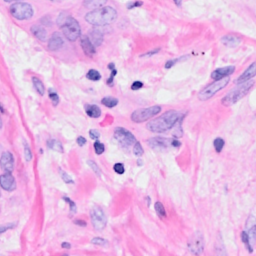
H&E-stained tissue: Breast